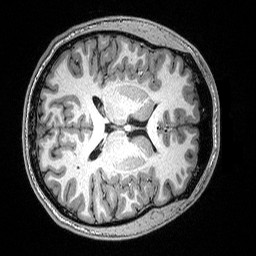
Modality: T1w
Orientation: axial
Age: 19
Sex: male
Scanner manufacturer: siemens
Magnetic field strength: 3 T
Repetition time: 2.53 s
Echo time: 0.0033 s